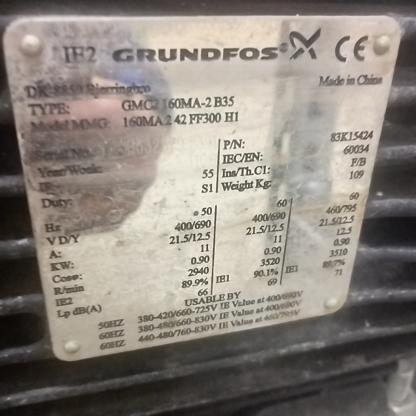
Klasa: tabliczka-znamionowa